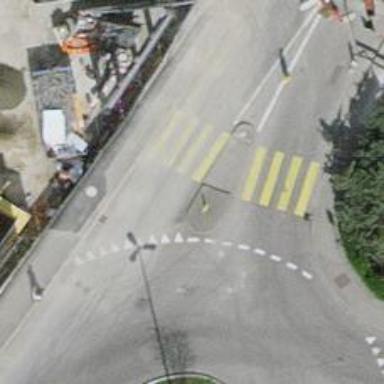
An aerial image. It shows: Uncontrolled road crossing with pedestrian island.